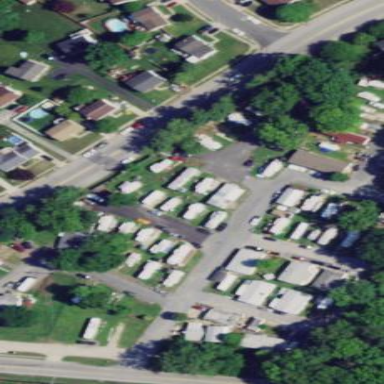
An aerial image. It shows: Residential area consisting of mobile homes.